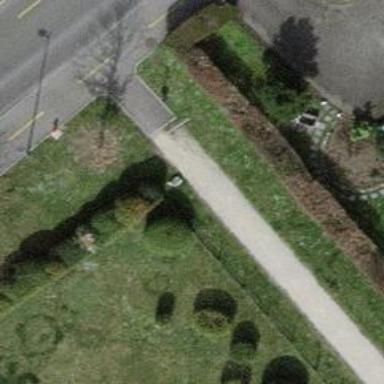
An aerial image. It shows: Cycle barrier.